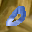
Label: 0